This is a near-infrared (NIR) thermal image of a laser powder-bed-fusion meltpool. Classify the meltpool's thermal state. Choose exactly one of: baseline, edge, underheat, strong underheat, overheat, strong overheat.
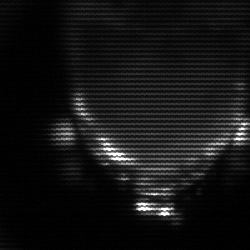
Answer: edge